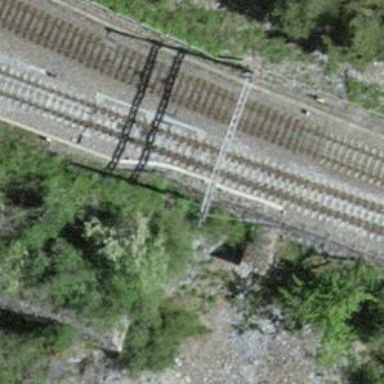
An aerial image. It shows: Railway switch.